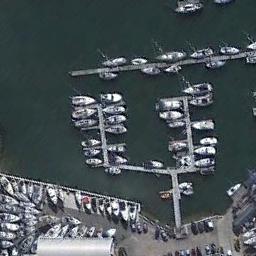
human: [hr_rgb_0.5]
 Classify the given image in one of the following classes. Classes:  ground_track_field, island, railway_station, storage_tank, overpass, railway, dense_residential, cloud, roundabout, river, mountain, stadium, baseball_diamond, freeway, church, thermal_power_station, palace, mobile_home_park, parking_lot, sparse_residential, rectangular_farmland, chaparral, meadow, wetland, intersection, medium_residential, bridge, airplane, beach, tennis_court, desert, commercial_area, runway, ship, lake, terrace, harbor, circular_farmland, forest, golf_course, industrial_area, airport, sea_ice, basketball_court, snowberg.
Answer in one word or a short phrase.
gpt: harbor